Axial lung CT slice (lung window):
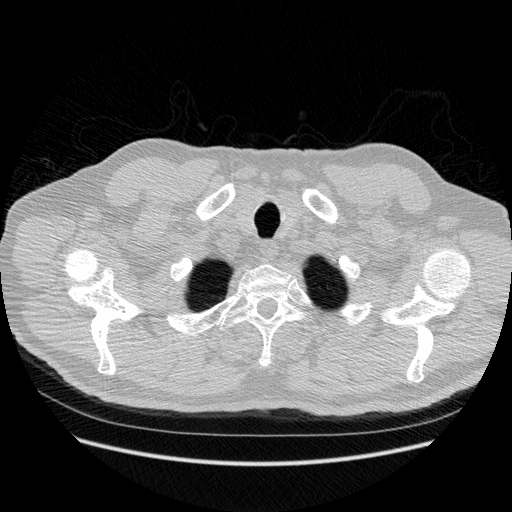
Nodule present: no